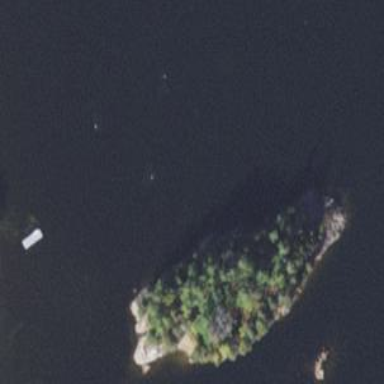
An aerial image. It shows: Islet covered with woodland.